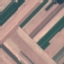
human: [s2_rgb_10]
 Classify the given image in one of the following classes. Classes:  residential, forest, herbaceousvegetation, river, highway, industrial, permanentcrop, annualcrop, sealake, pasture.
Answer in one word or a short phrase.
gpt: AnnualCrop